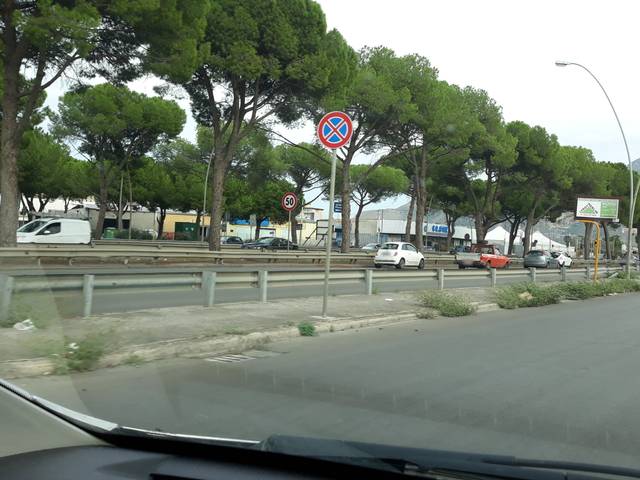
Region: Italy
Coordinates: 38.093, 13.34